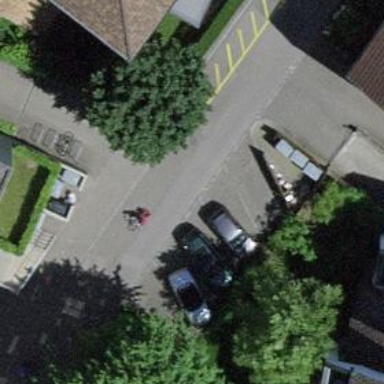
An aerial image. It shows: Residential road with cycling lane.